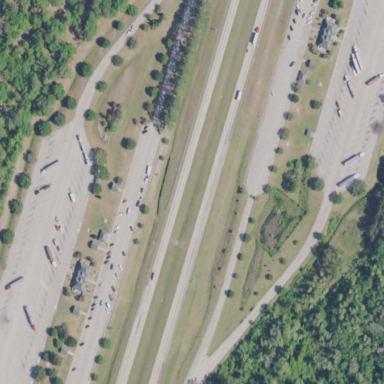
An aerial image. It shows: Rest area along the road with picnic tables.